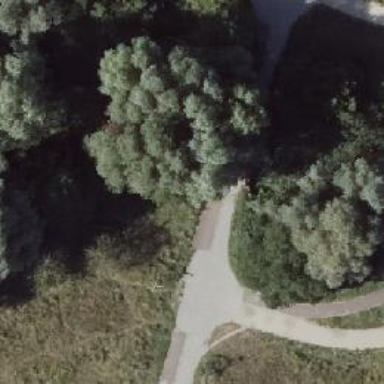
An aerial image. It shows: Footway on bridge.